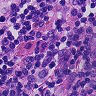
Metastatic tissue present: no